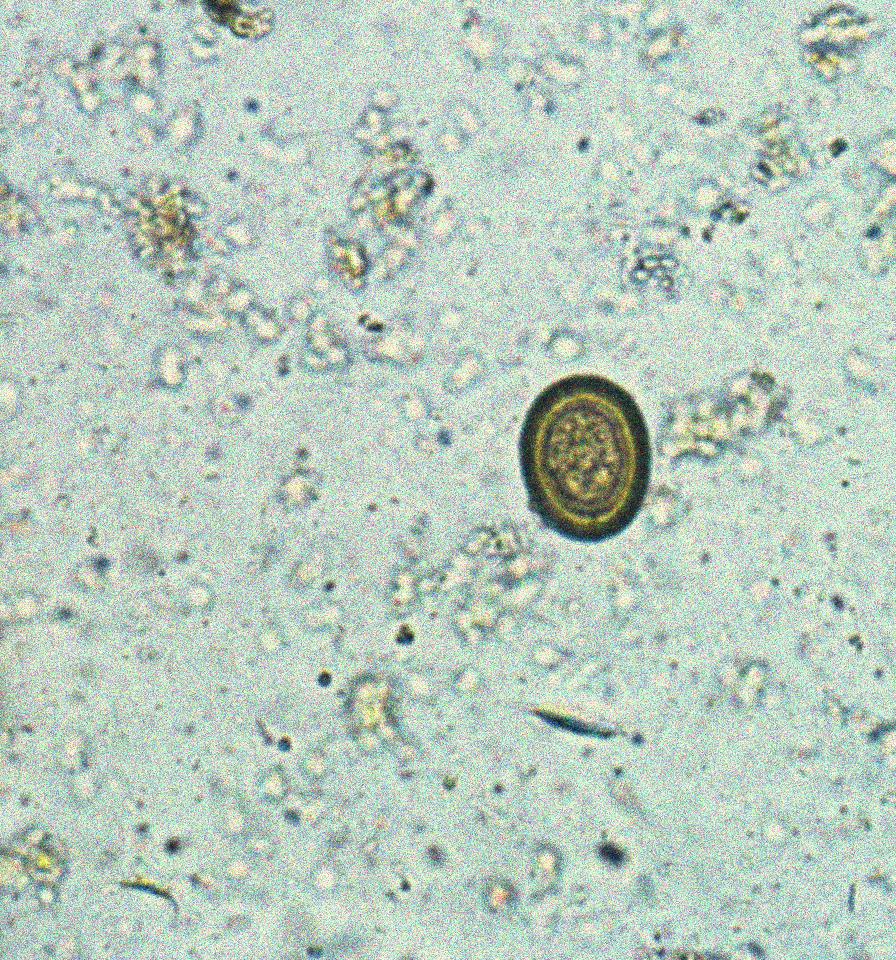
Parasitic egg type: Taenia spp. egg